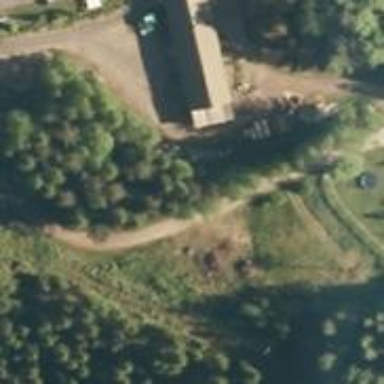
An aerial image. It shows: Driveway.